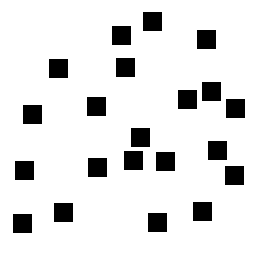
Squares: 21
Triangles: 0
Stars: 0
Total shapes: 21